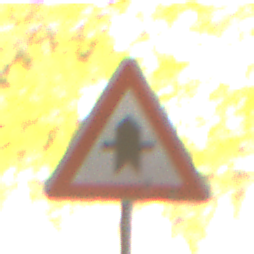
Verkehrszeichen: Vorfahrt
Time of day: MorningAfternoon
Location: Outdoor (Suburban)
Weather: PartlyCloudy
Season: NotSpecified
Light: Natural